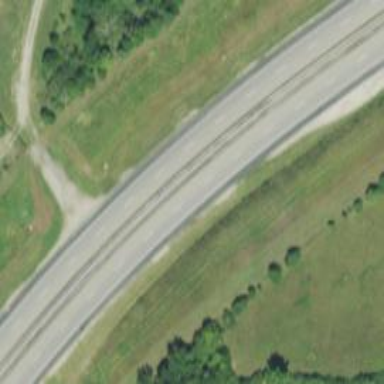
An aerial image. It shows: Asphalt motorway.